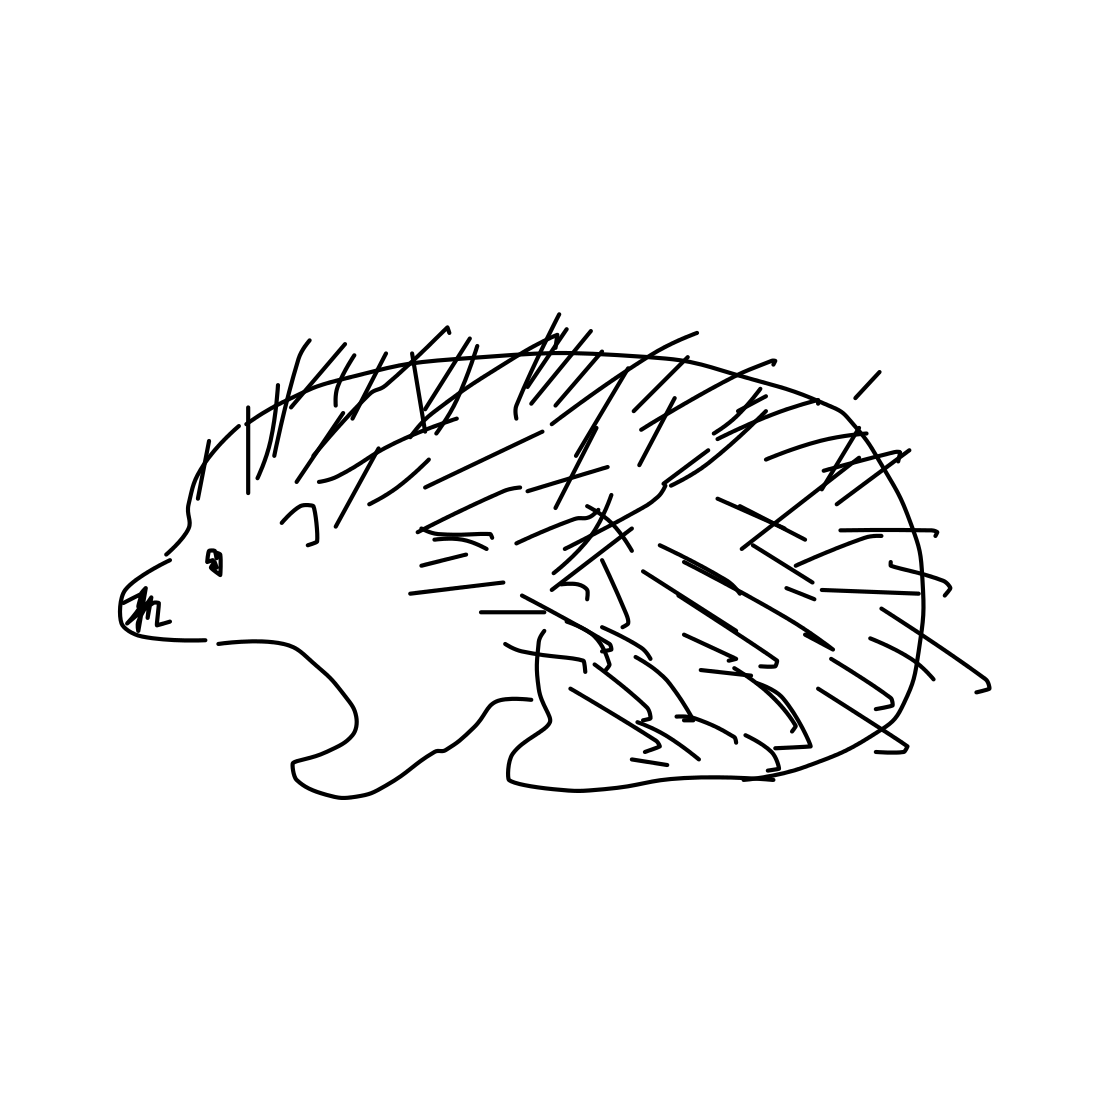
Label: hedgehog